Field crop: tomato
Growth stage: 1
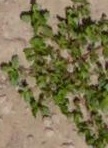
Species: portulaca